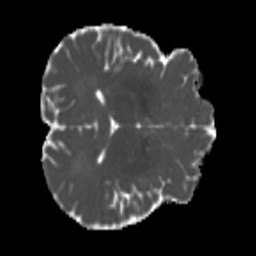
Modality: MD
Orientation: axial
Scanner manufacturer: siemens
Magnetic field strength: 3 T
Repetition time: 4 s
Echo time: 0.0594 s